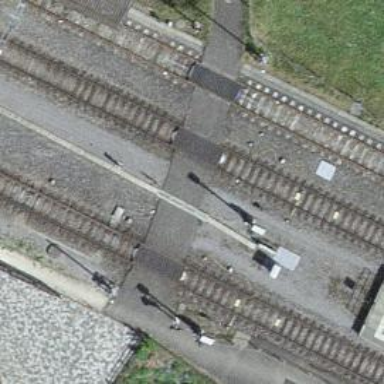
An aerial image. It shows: Railway level crossing.